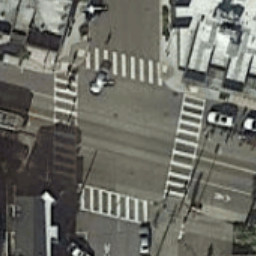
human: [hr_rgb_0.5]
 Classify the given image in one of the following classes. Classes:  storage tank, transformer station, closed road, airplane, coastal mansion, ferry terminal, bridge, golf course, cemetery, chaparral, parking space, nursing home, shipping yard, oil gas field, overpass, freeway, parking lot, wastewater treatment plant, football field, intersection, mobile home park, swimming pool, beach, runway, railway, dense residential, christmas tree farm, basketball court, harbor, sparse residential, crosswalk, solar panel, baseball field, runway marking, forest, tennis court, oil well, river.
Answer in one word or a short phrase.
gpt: crosswalk